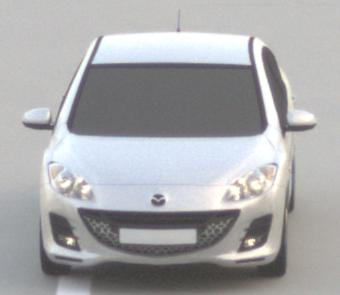
Make: Mazda
Model: 3 1.6
Detailed model: 3 (BL)
Model produced from: 2009/05
Model produced until: 2010/12
Doors: 5
Color: white
Road condition: dry road
Daytime: sunrise or sunset
Contrast: low contrast